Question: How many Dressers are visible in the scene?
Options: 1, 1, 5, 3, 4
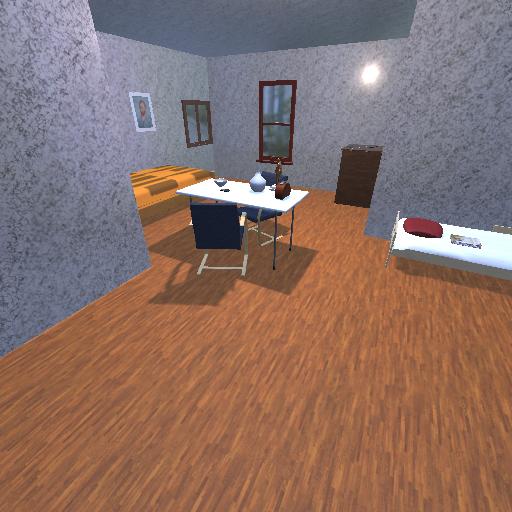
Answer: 1